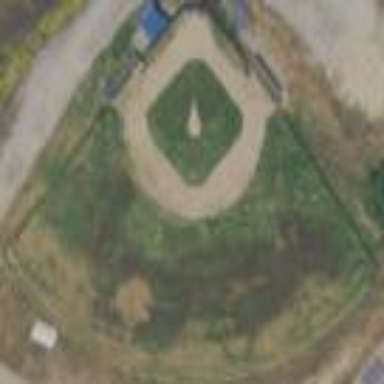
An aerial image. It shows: Baseball pitch for leisure and sports activities.